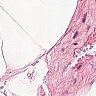
Metastatic tissue present: no